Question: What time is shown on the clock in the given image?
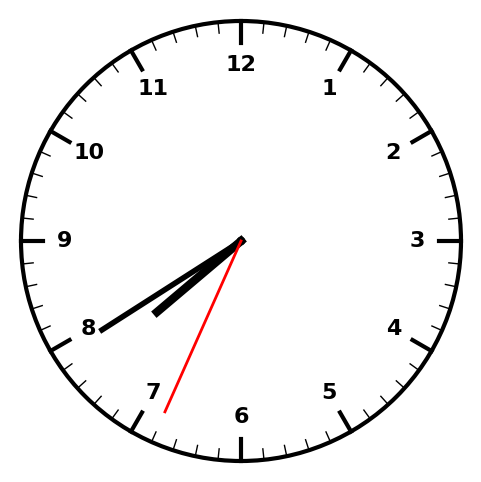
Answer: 07:39:34